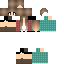
A female human skin with medium skin, wearing brown long hair dressed in a blue tshirt and brown pants, featuring a closed mouth.